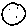
Label: moon